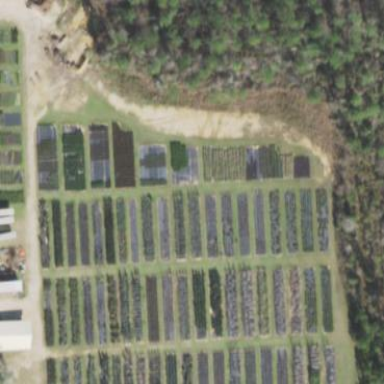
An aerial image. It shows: Plant nursery cultivating trees.